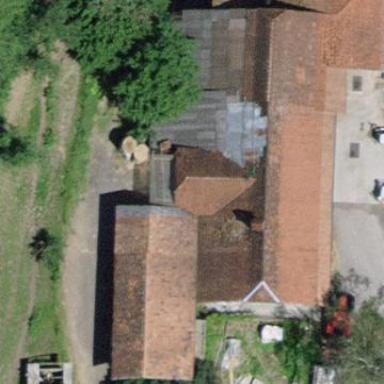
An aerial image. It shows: Farm building.